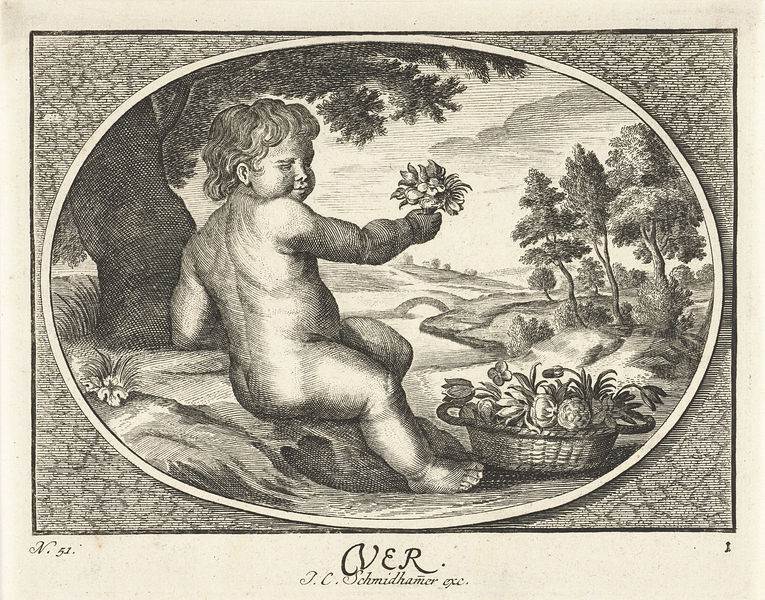
Titel: Lente in gedaante van kind met mand met bloemen in landschap in ovaal
Künstler: Cornelis van (II) Dalen
Standort: Amsterdam
Institution: Rijksmuseum
Schlagwörter: baum, blätter, gemälde, himmel, laub, nackt, wasser, wolken, bäume, fluss, landschaft, ufer, blume, blumen, rücken, zeichnung, blüte, blüten, gras, obst, rosen, weg, wiese, wolke, arm, halten, rahmen, bach, baumstamm, hügel, stamm, weite, brücke, haare, kind, oval, engel, früchte, putte, putto, holzschnitt, rückenansicht, schrift, bogen, grafik, baby, rand, strom, dick, korb, strauss, junge, blumenstrauß, fett, buch, medaillon, druck, schwarz-weiss, stich, seite, kleinkind, veilchen, nelken, amor, kupferstich, blumenkorb, auenlandschaft, vignette, himmeöl, veritas, kupferschnitt, po, 1, 51, ver, brücke#, baby pflanzen oval landschaft brücke, schmidhammer